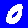
Digit: 0